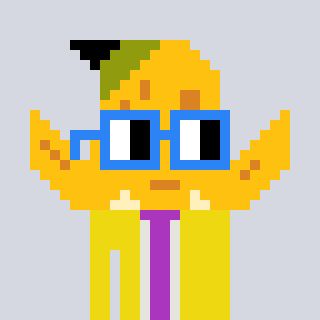
a pixel art character with square blue glasses, a banana-shaped head and a yellow-colored body on a cool background